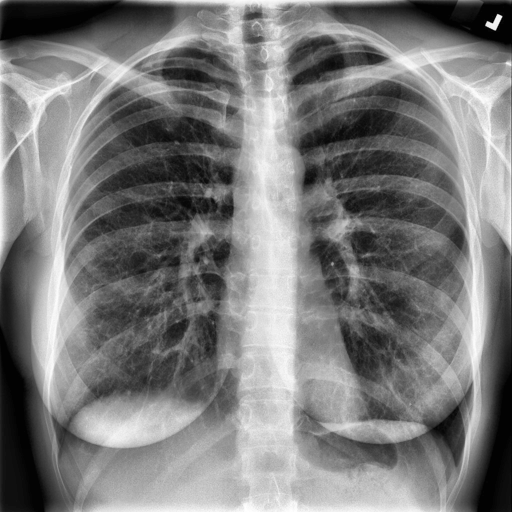
Finding: NORMAL